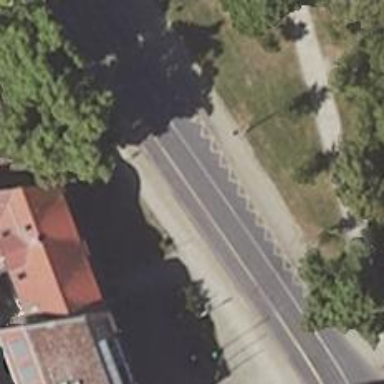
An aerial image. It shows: Tram stop.